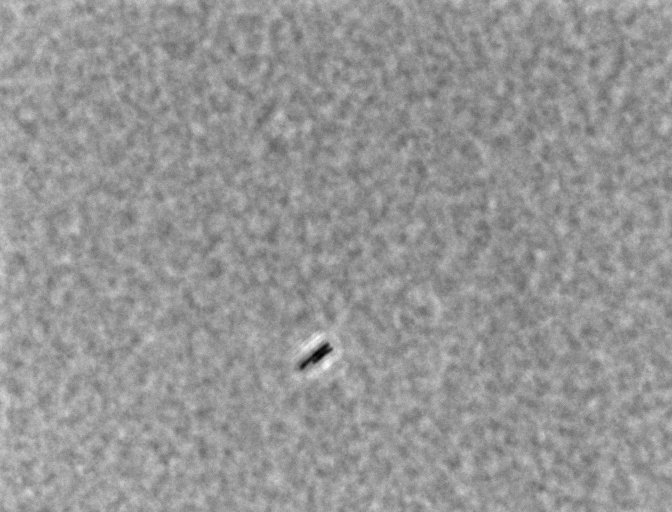
Bacillus coagulans